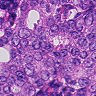
Metastatic tissue present: yes